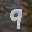
Label: 9